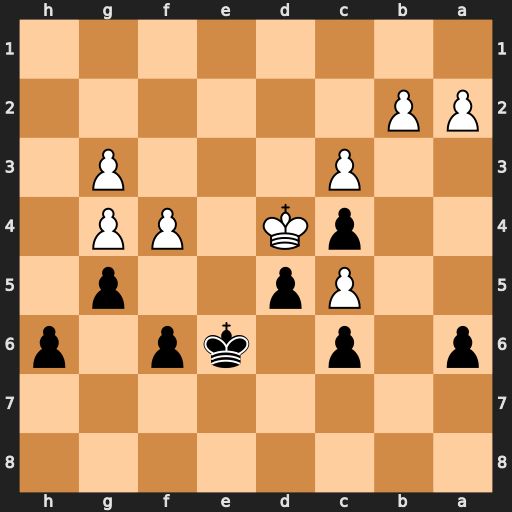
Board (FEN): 8/8/p1p1kp1p/2Pp2p1/2pK1PP1/2P3P1/PP6/8
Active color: b
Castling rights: -
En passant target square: -
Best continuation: gxf4 gxf4 f5 g5 hxg5